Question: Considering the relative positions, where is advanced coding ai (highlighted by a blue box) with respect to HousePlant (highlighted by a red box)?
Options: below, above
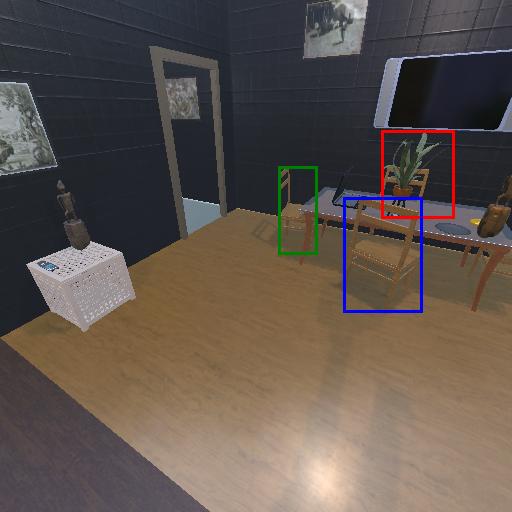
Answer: below